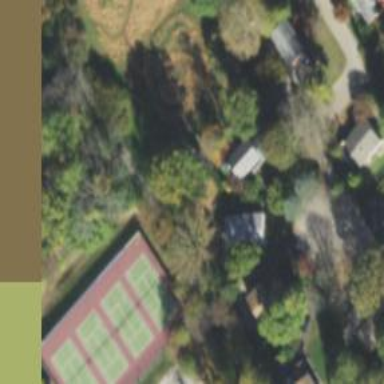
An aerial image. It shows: Sports centre dedicated to tennis.